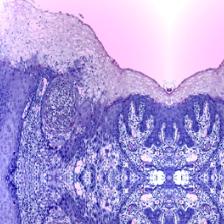
Diagnosis: Normal